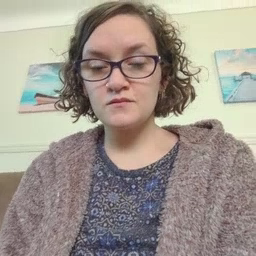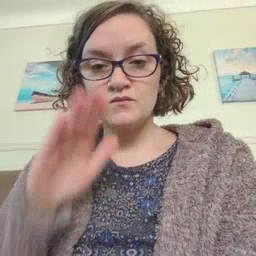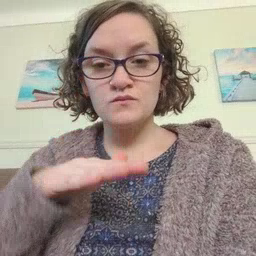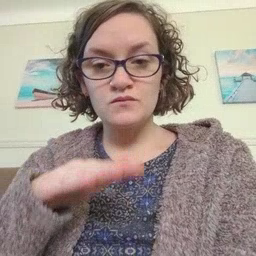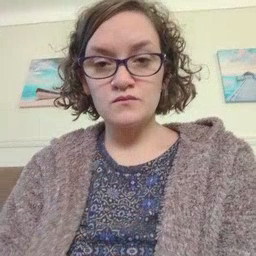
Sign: on